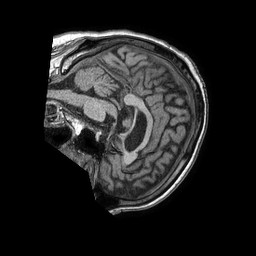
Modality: T1w
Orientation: sagittal
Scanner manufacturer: philips
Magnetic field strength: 1.5 T
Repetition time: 0.00768 s
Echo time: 0.003495 s